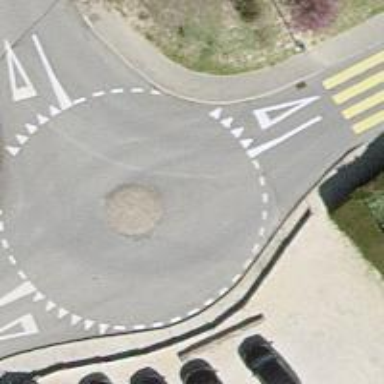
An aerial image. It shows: Mini roundabout on the road.